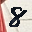
Label: 8